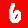
Digit: 6